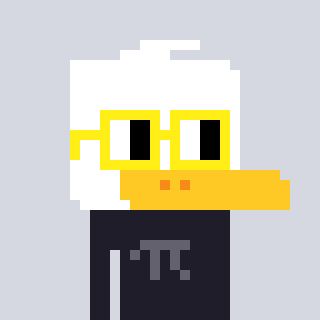
a pixel art character with square yellow glasses, a duck-shaped head and a grayscale-colored body on a cool background